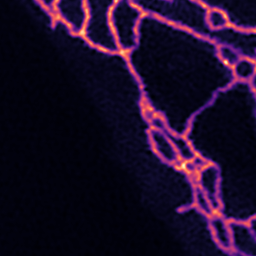
Label: Super-resolution ER image